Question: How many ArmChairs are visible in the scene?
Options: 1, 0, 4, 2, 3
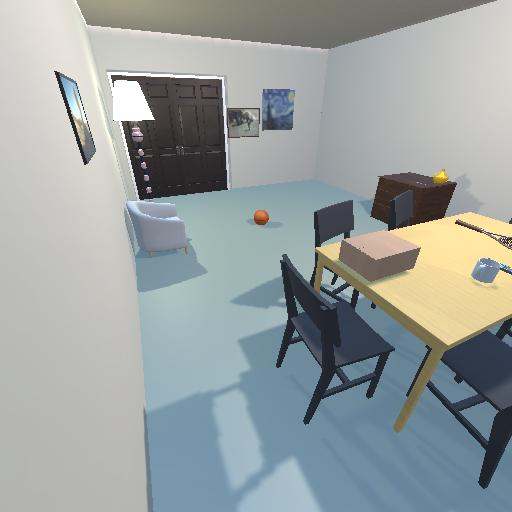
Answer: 1